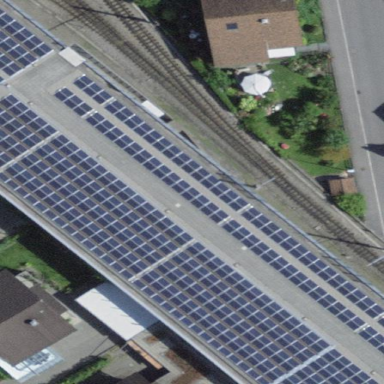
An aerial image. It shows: Solar power generator utilizing photovoltaic technology with solar photovoltaic panels.